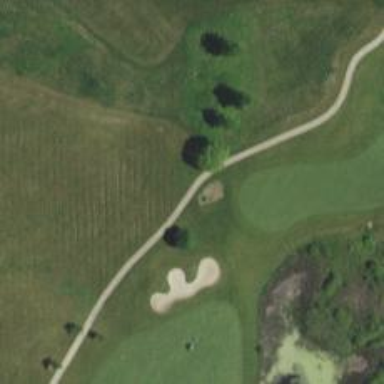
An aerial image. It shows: Path for both road and golf.